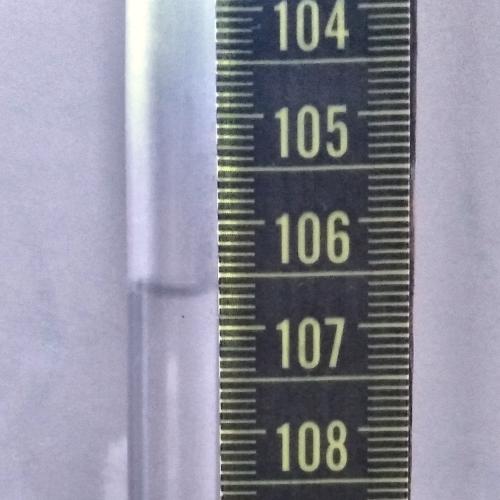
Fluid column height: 106.7 cm